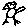
Label: bird